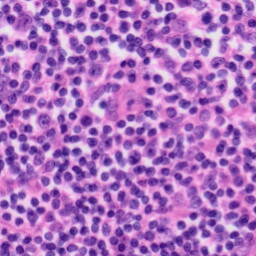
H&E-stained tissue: Tonsil